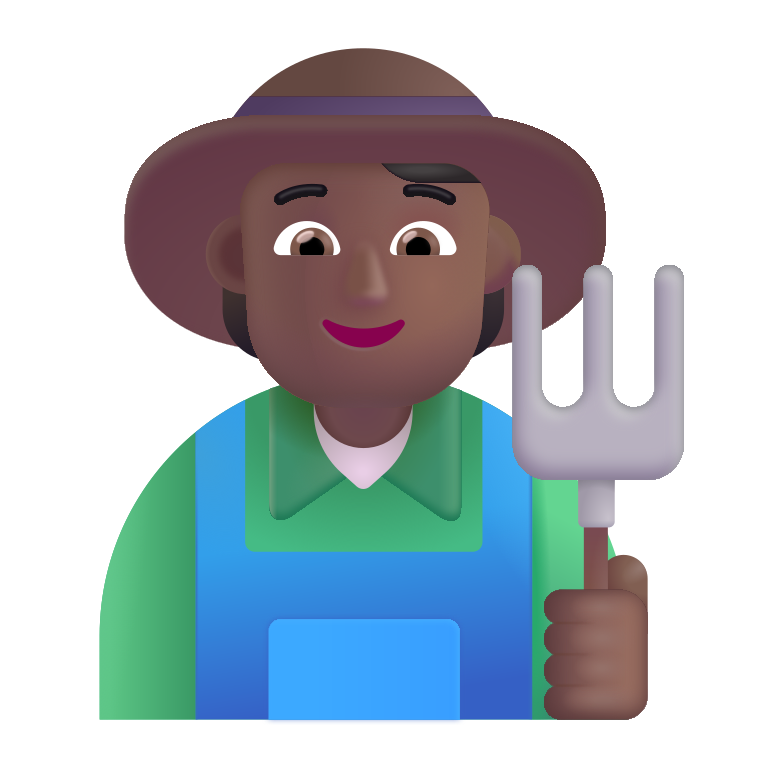
farmer color  dark